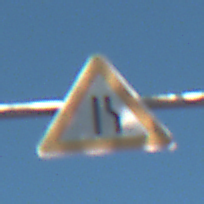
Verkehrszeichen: EinseitigVerengteFahrbahnRechts
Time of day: Midday
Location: Outdoor (Urban)
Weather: Clear
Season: NotSpecified
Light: Natural